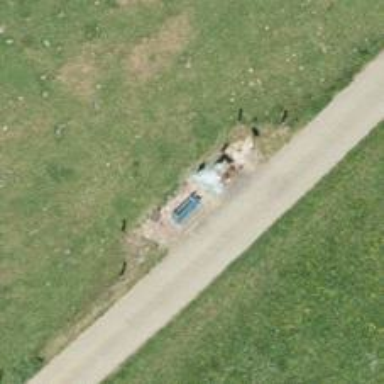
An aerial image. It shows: Historic wayside cross.